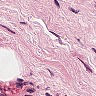
Metastatic tissue present: no